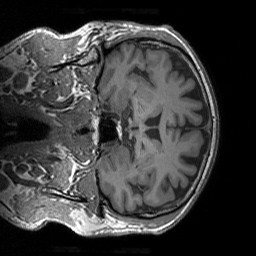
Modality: T1w
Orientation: coronal
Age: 67
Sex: male
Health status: healthy
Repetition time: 1.9 s
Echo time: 0.00252 s